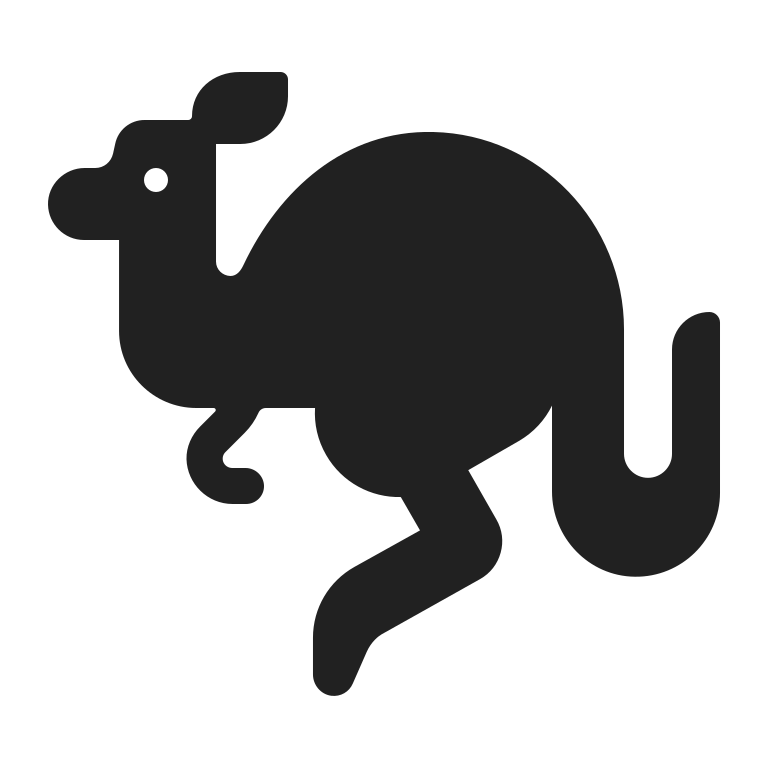
kangaroo high contrast